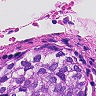
Metastatic tissue present: yes